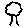
Label: tree